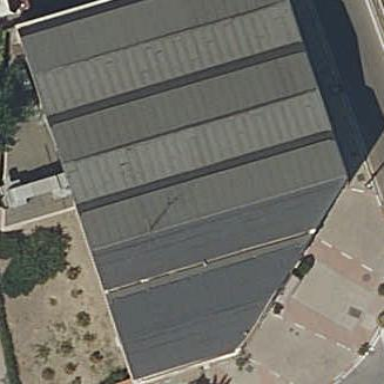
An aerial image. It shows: Industrial building.